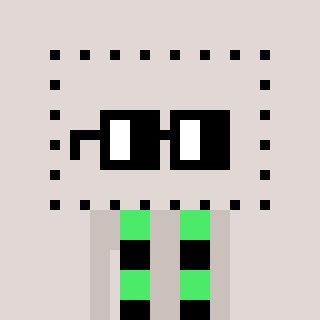
a pixel art character with square black glasses, a void-shaped head and a foggrey-colored body on a warm background